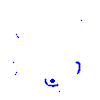
Particle: electron